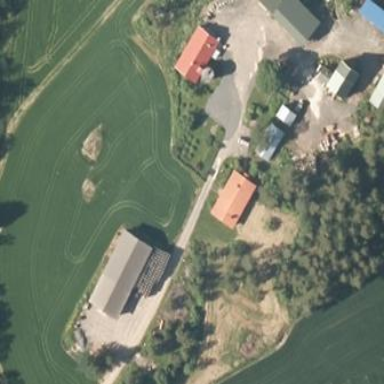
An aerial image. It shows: Farmyard area.